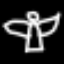
Label: angel